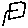
Label: square